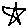
Label: star